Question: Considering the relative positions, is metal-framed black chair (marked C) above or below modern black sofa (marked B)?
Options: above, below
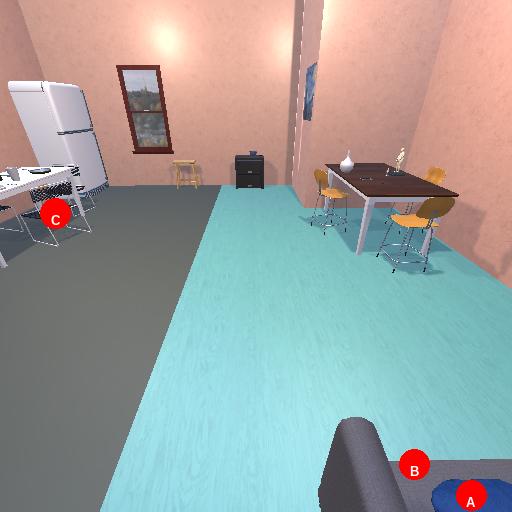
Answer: above